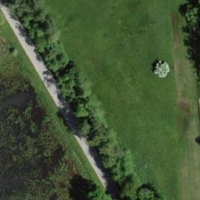
EUNIS habitat code: 25
Species observed at this site:
Cirsium vulgare
Libellula quadrimaculata